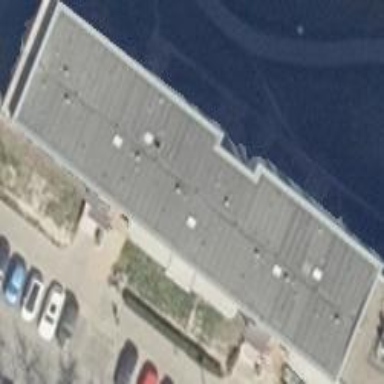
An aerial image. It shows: Flat-roofed apartment building.